Field crop: tomato
Growth stage: 2
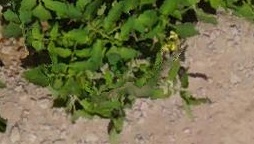
Species: tomato